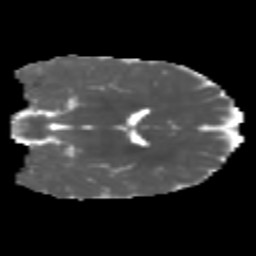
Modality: MD
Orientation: coronal
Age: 7
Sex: male
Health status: healthy